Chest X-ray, AP view. Patient: 73 years old, sex F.
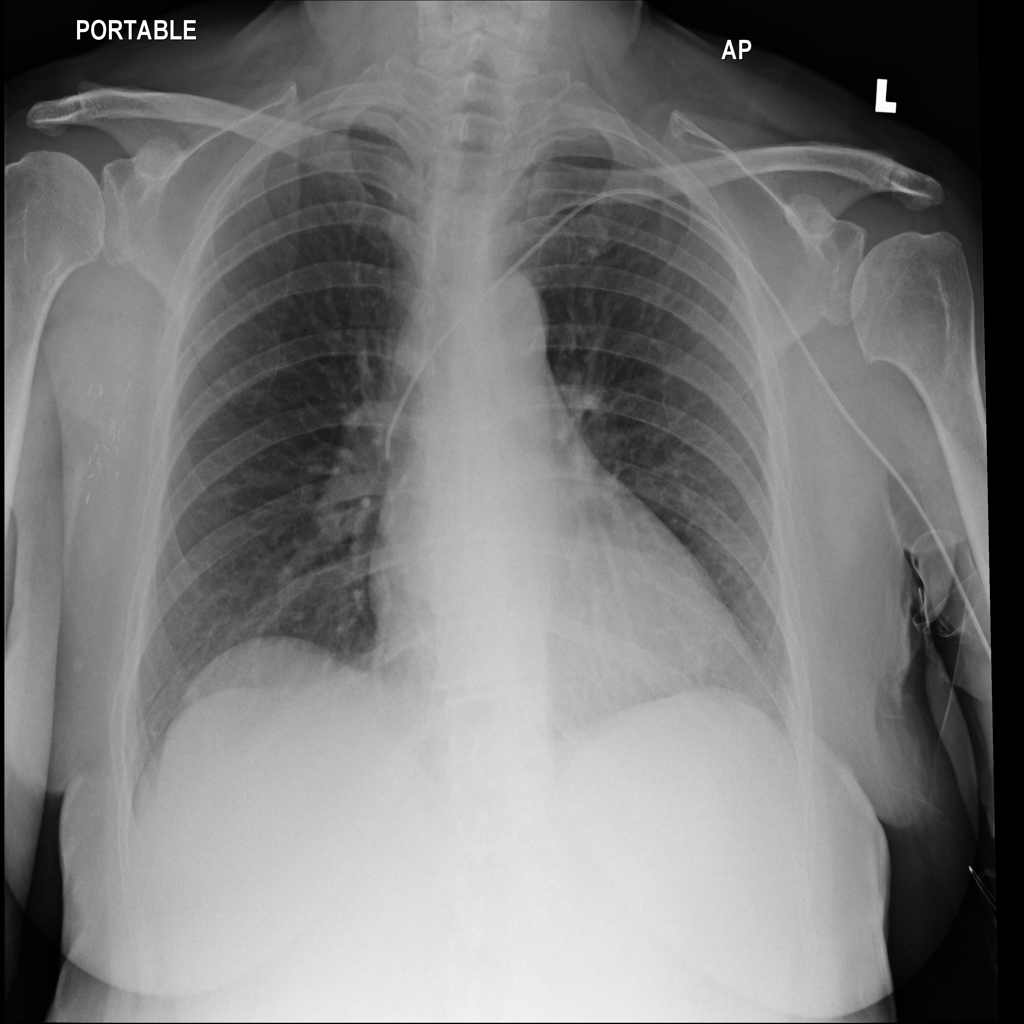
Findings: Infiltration